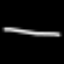
Label: line